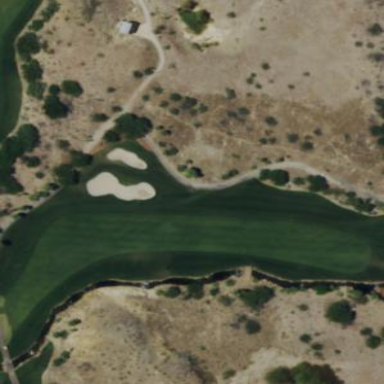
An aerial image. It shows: Golf fairway surrounded by grass.